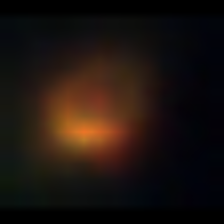
Taxon: NanoPlankton
Group: Other